Interaction volume radius: 5 \u00c5
Interaction volume height: 25 \u00c5
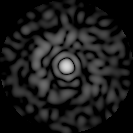
Disorder parameter: 0.8506